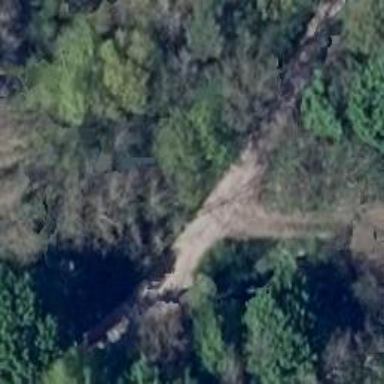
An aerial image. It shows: Culvert tunnel.